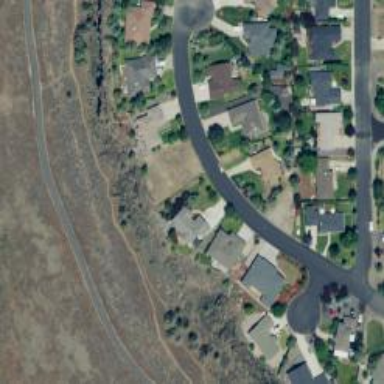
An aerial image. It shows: Residential road.